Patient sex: F
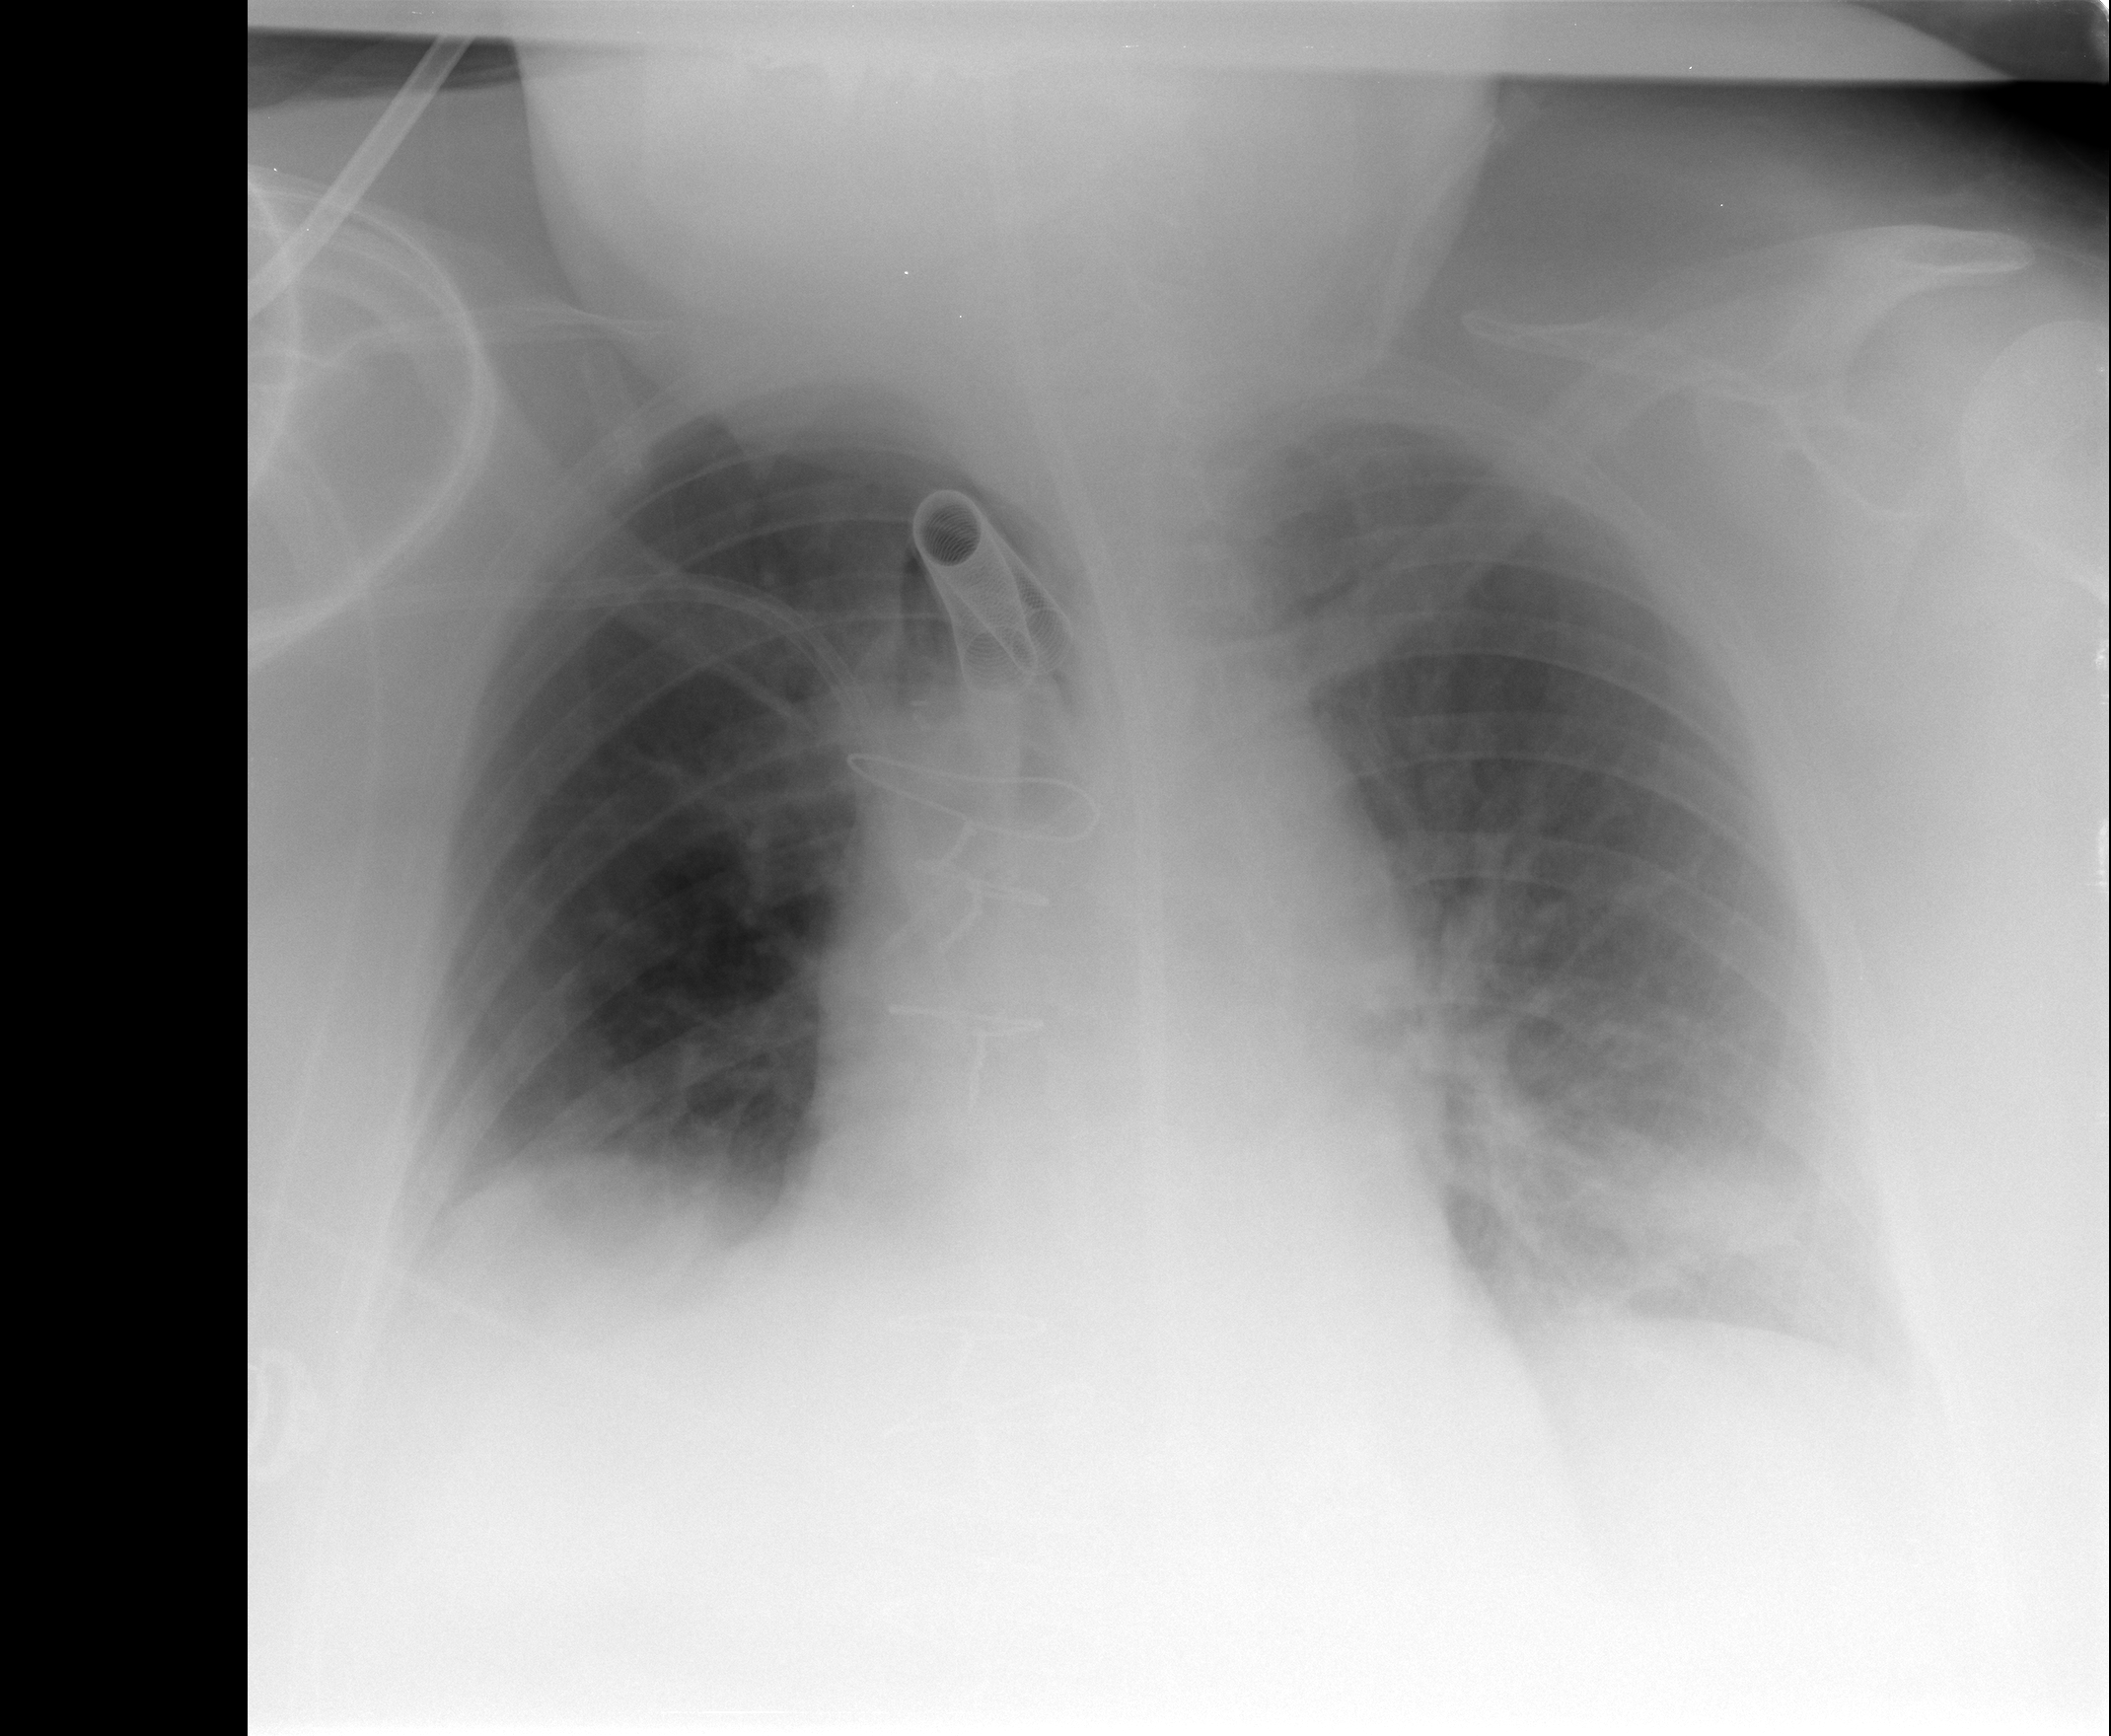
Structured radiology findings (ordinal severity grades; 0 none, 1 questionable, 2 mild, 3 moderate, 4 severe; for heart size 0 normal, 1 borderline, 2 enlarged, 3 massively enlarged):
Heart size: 0
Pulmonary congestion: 0
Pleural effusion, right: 1
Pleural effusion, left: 0
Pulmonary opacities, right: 0
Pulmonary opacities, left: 0
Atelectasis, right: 1
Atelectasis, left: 2